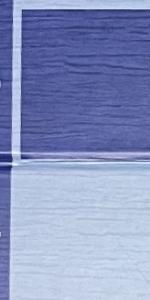
Label: Empty